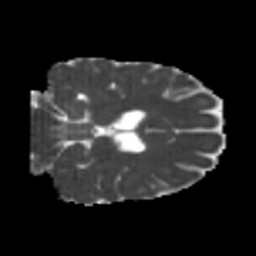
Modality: MD
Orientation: coronal
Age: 25
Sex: female
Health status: healthy
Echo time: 0.074 s